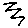
Label: zigzag